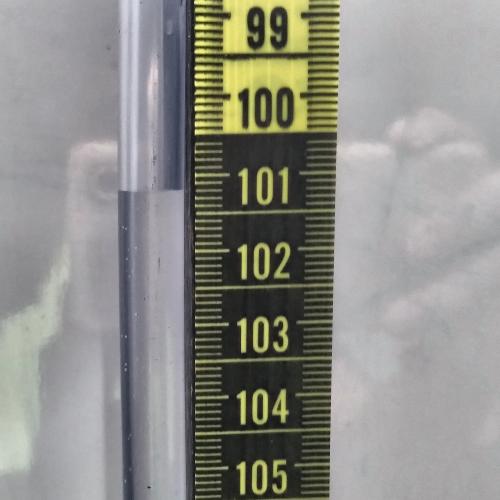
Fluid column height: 100.2 cm